Interaction volume radius: 5 \u00c5
Interaction volume height: 25 \u00c5
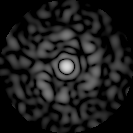
Disorder parameter: 0.7953